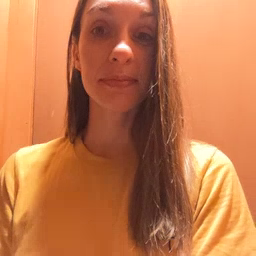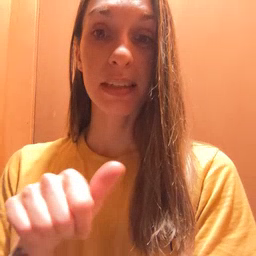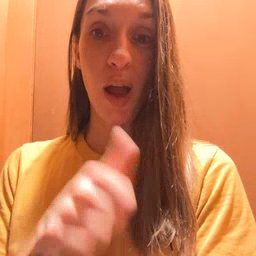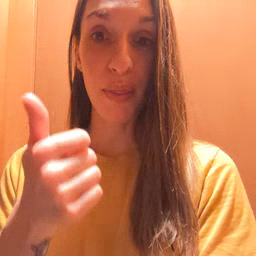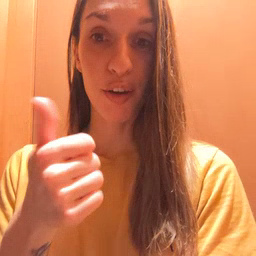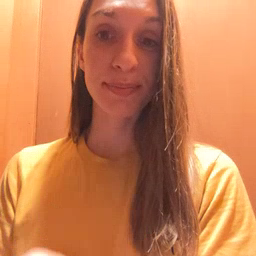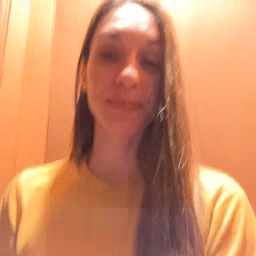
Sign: another